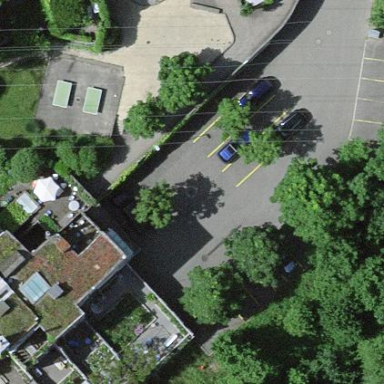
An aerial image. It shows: Parking area with asphalt surface.